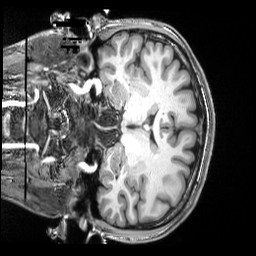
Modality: T1w
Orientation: coronal
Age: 21
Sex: male
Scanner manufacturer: siemens
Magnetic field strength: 3 T
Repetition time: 2.5 s
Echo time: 0.00343 s